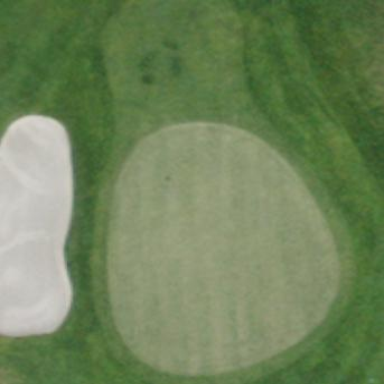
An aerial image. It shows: Golf green.